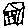
Label: house